Question: Assume I have a table 'test' as below:

I would like to filter rows which have maximum in 'number2', and then maximum in 'number1' in the same name.
So, the expected result in table above will be row id 2, and 4:
'''
2 cuong 7 10
4 nam 3 8
'''
row 2 is opted because it has 'number2' is 10 (maximum) and 'number1' is 7 (maximum in 5 and 7). And the row 4 is similar.
The result can be obtained by:
'''
SELECT id, name, MAX(number1), number2
FROM test
WHERE number2 IN (select max(number2) from test group by 'name')
group by 'name';
'''
But this solution is for my assumption table above, in my real problem, it's complicated and has to join lot of tables together, sub query in WHERE clause makes the performance is really really slow.
So, I would like to find a simpler solution which does not use sub query in WHERE clause, just
only GROUP BY, I also have tried:
'''
SELECT id, name, MAX(number1), number2
FROM cuong_test.test
GROUP BY 'name'
HAVING number2 = MAX(number2);
'''
But it does not work out.
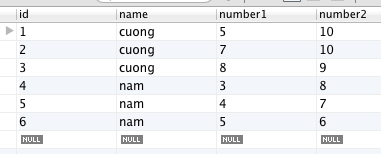
Answer: This is going to most easily be done using 'not exists' to get the maximum numbers:
'''
SELECT id, name, number1, number2
FROM test t
WHERE NOT EXISTS (select 1
from test t2
where t2.name = t.name and
(t2.number2 > t.number2 or
t2.number2 = t.number2 and
t2.number1 > t.number1
)
);
'''
In MySQL, you can also do this with 'group_concat()' magic:
'''
select id, name,
substring_index(group_concat(number1 order by number2 desc), ',', 1) as number1,
max(number2) as number2
from test t
group by name;
'''